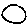
Label: circle